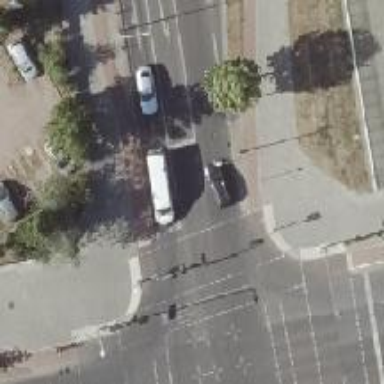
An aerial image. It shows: Road with traffic signals controlling the flow of traffic.